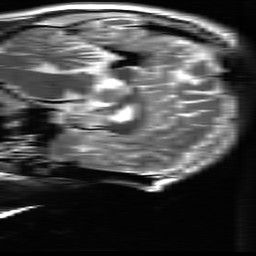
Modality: T2w
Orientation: sagittal
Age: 27
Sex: male
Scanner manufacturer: ge
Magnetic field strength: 3 T
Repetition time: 5.192 s
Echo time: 0.1003 s